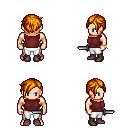
a pixel art fantasy rpg character, male body template, human, light skin, maroon sleeveless shirt, white pants, dark blonde pixie cut hairstyle, bracelets, maroon shoes, dagger, four views (front, back, left, right), 2x2 character sprite sheet, small pixel art, hard edges, no anti-aliasing